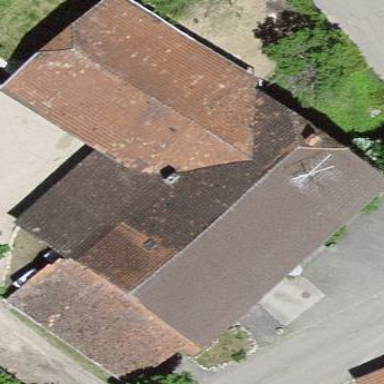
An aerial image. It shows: Farm building.